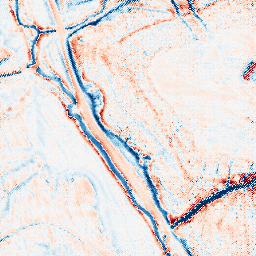
Category: edge_preserving
Decomposition family: bilateral
Decomposition parameters: d: 15
sigma_color: 50
sigma_space: 50
Upsampling method: regularized
Upsampling parameters: scale: 4
lambda_reg: 0.1
Upsampling scale: 4